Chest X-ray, PA view. Patient: 60 years old, sex F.
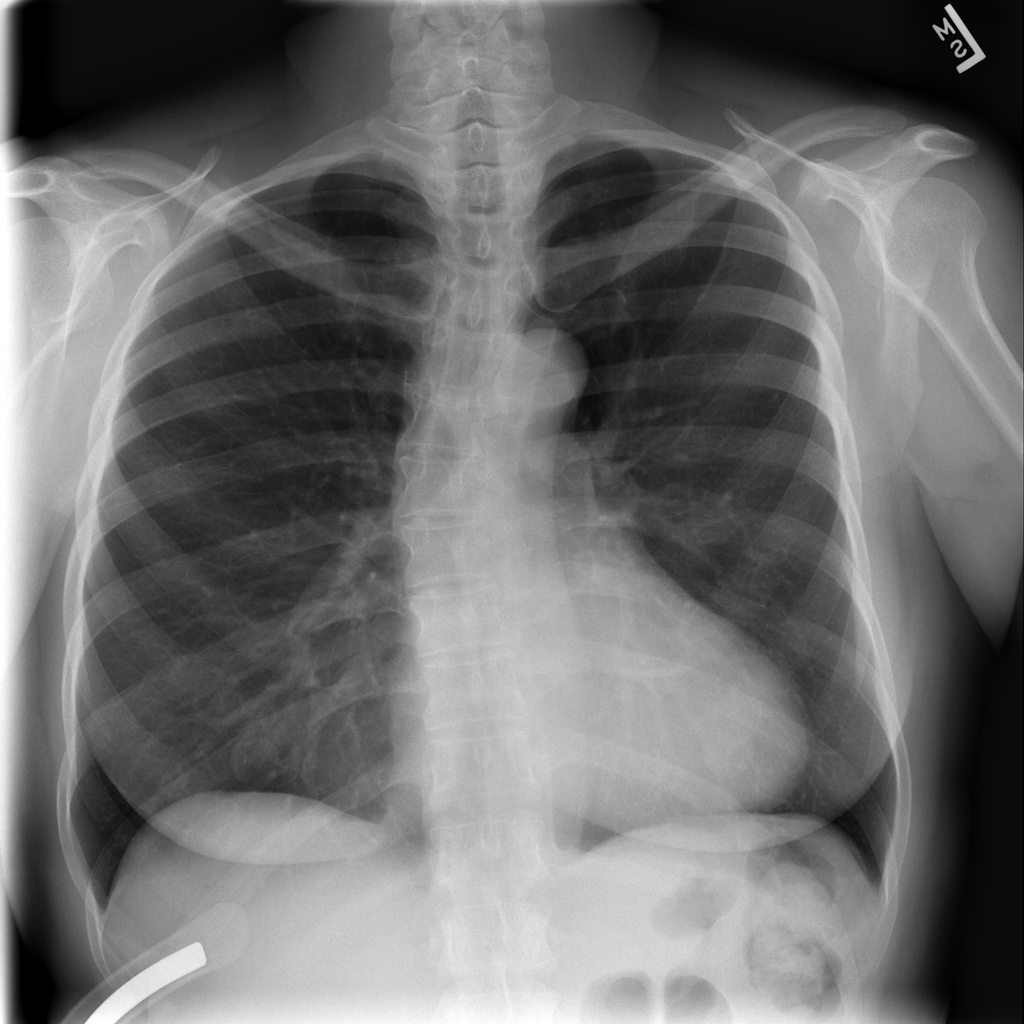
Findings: No Finding